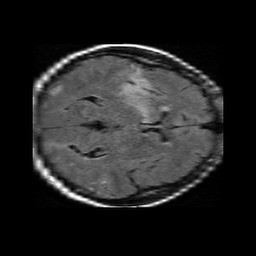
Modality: FLAIR
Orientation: axial
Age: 40
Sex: female
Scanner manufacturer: philips
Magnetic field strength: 1.5 T
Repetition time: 6 s
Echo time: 0.12 s